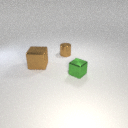
large brown metal cube behind small green metal cube